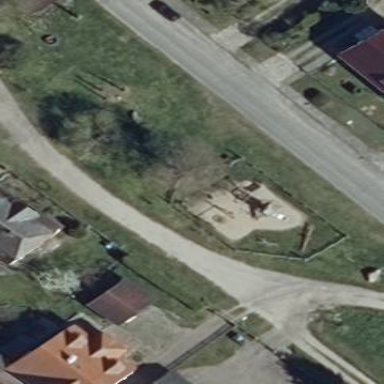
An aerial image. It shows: Playground area for leisure activities on the land.